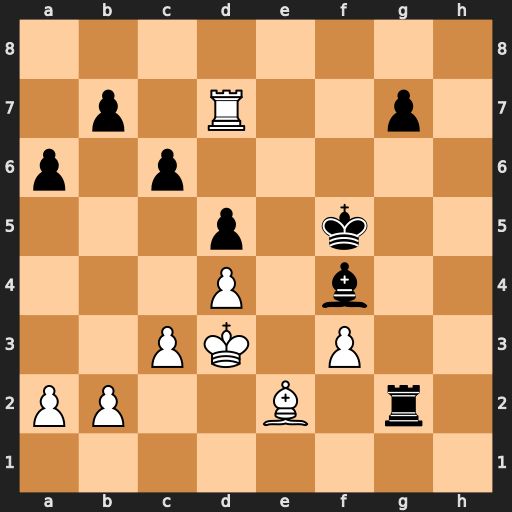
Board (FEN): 8/1p1R2p1/p1p5/3p1k2/3P1b2/2PK1P2/PP2B1r1/8
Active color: w
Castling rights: -
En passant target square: -
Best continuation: Rf7+ Ke6 Rxf4